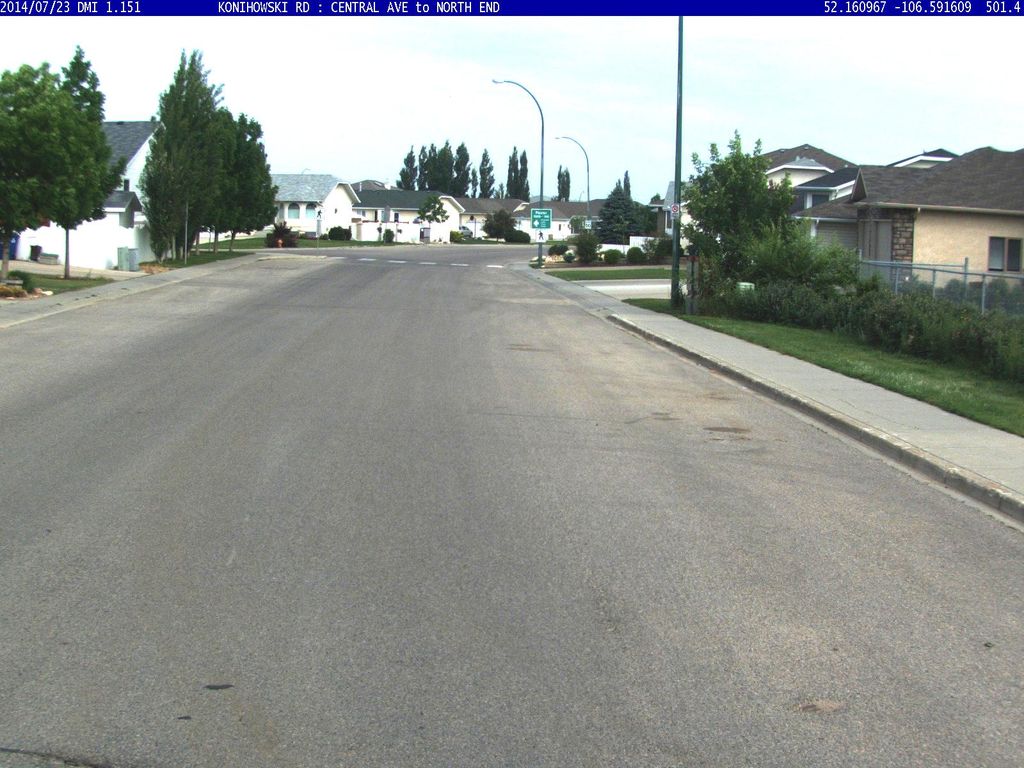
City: saskatoon